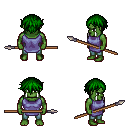
a pixel art fantasy rpg character, male body template, orc, green skin, chain tabard jacket, teal pants, green short bangs hairstyle, spear, four views (front, back, left, right), 2x2 character sprite sheet, small pixel art, hard edges, no anti-aliasing